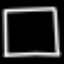
Label: square